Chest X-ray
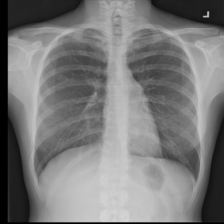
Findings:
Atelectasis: negative
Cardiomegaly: negative
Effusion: negative
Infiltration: negative
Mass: negative
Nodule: negative
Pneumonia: negative
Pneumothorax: negative
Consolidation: negative
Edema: negative
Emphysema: negative
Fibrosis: negative
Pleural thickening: negative
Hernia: negative